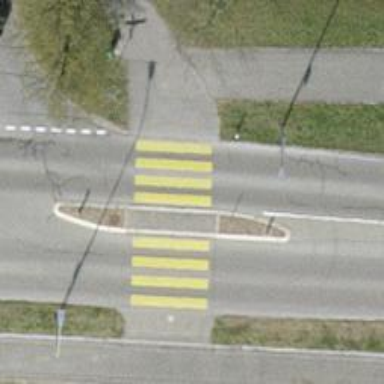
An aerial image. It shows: Marked road crossing with pedestrian island.